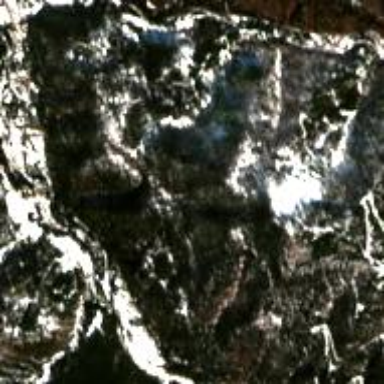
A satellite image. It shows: Coniferous forest area.